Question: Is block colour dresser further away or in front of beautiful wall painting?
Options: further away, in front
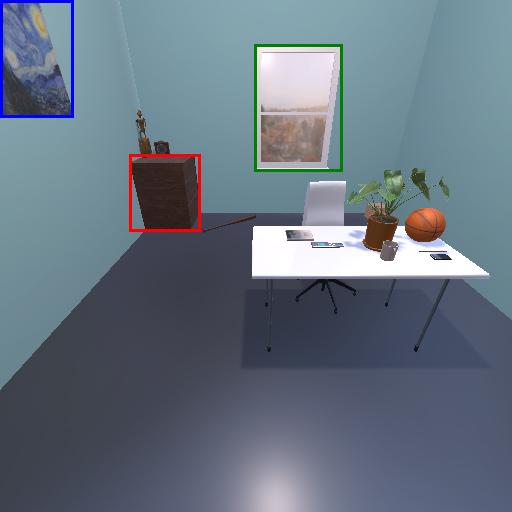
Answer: further away